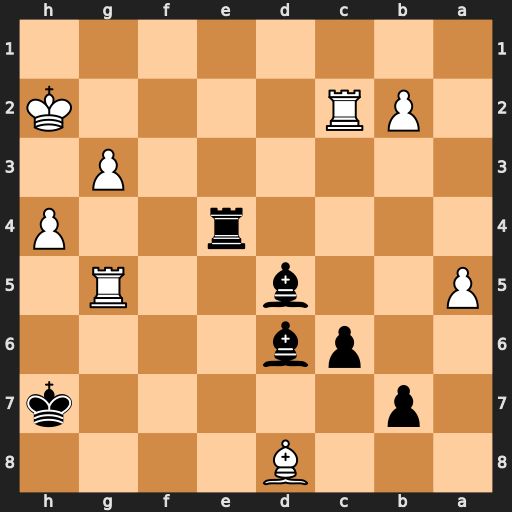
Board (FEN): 3B4/1p5k/2pb4/P2b2R1/4r2P/6P1/1PR4K/8
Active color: b
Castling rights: -
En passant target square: -
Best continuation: Rxh4+ Kg1 Rh1+ Kf2 Rh2+